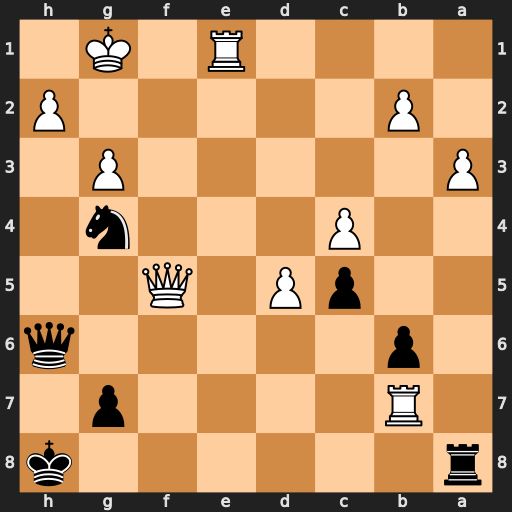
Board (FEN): r6k/1R4p1/1p5q/2pP1Q2/2P3n1/P5P1/1P5P/4R1K1
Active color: b
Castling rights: -
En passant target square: -
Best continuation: Qxh2+ Kf1 Qh1+ Ke2 Re8+ Kd3 Qxe1